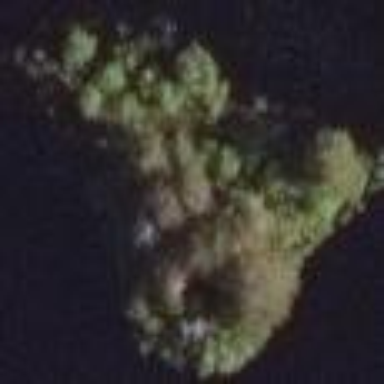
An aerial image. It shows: Islet covered in needle-leaved woodland.